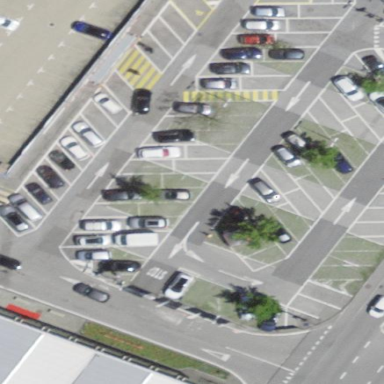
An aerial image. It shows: Parking area with surface.